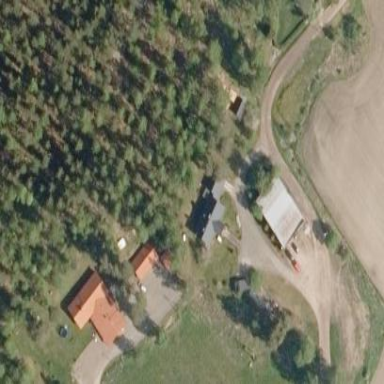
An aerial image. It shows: Farmyard area.